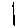
Label: line